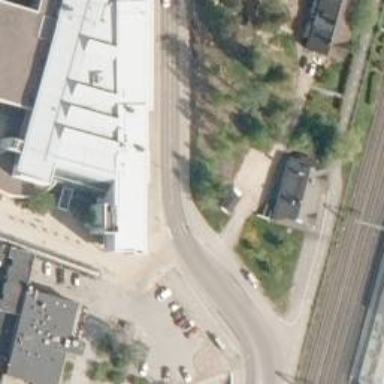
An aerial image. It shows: Bus station.